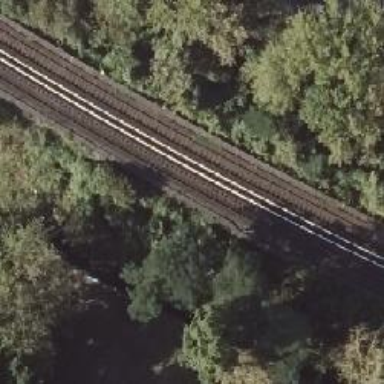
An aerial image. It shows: Rail line with bottom electrification.